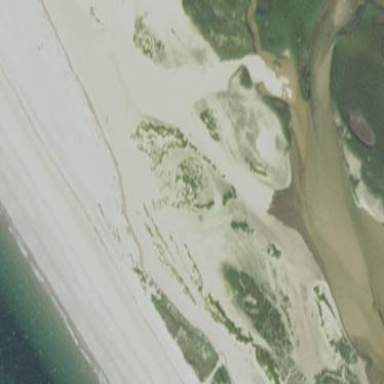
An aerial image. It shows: Sandy beach with natural surroundings.